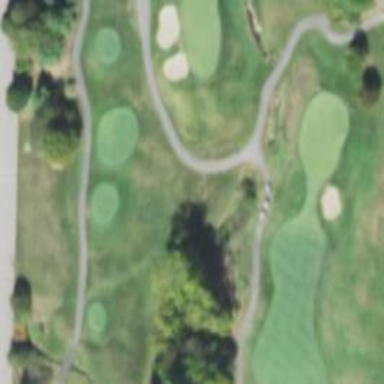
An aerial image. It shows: Path used for both walking and golf.